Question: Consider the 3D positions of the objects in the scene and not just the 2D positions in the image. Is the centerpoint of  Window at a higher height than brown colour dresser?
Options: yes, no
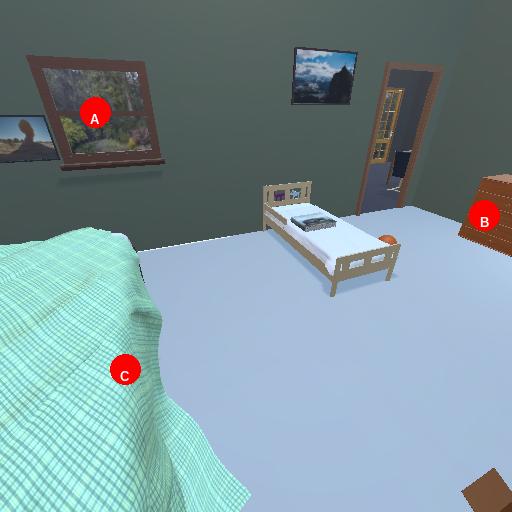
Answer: yes